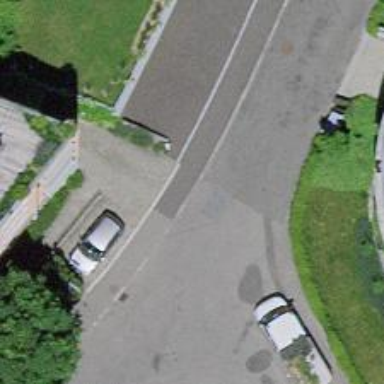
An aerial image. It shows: Kerb serving as barrier.